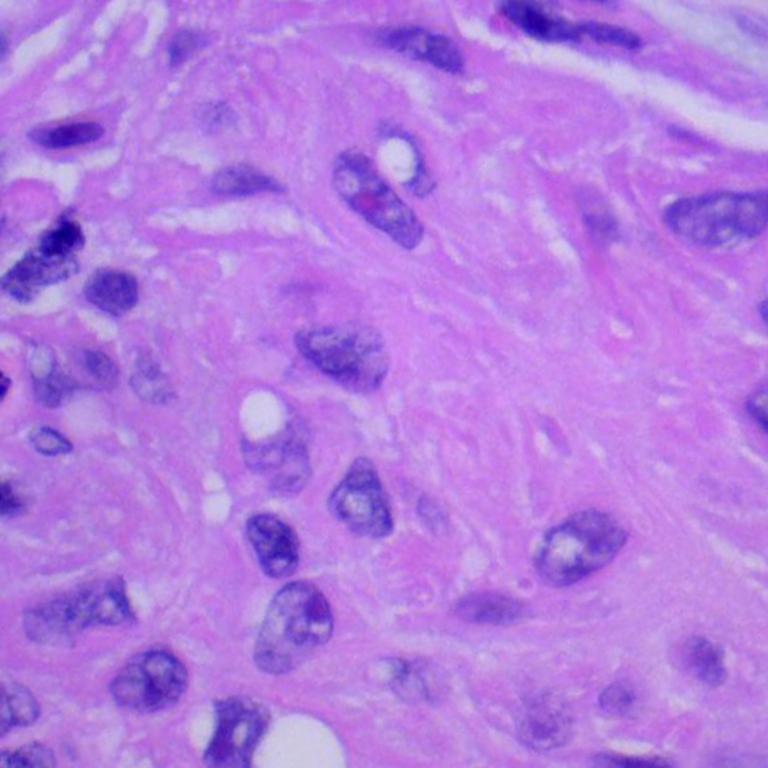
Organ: lung
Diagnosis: squamous carcinomas